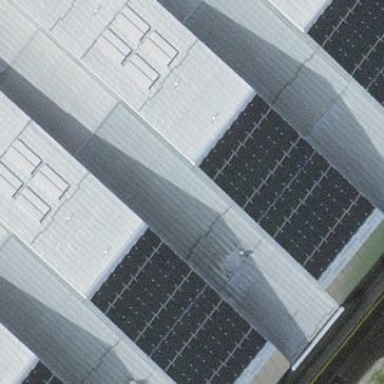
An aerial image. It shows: Solar photovoltaic panel generator.